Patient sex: M
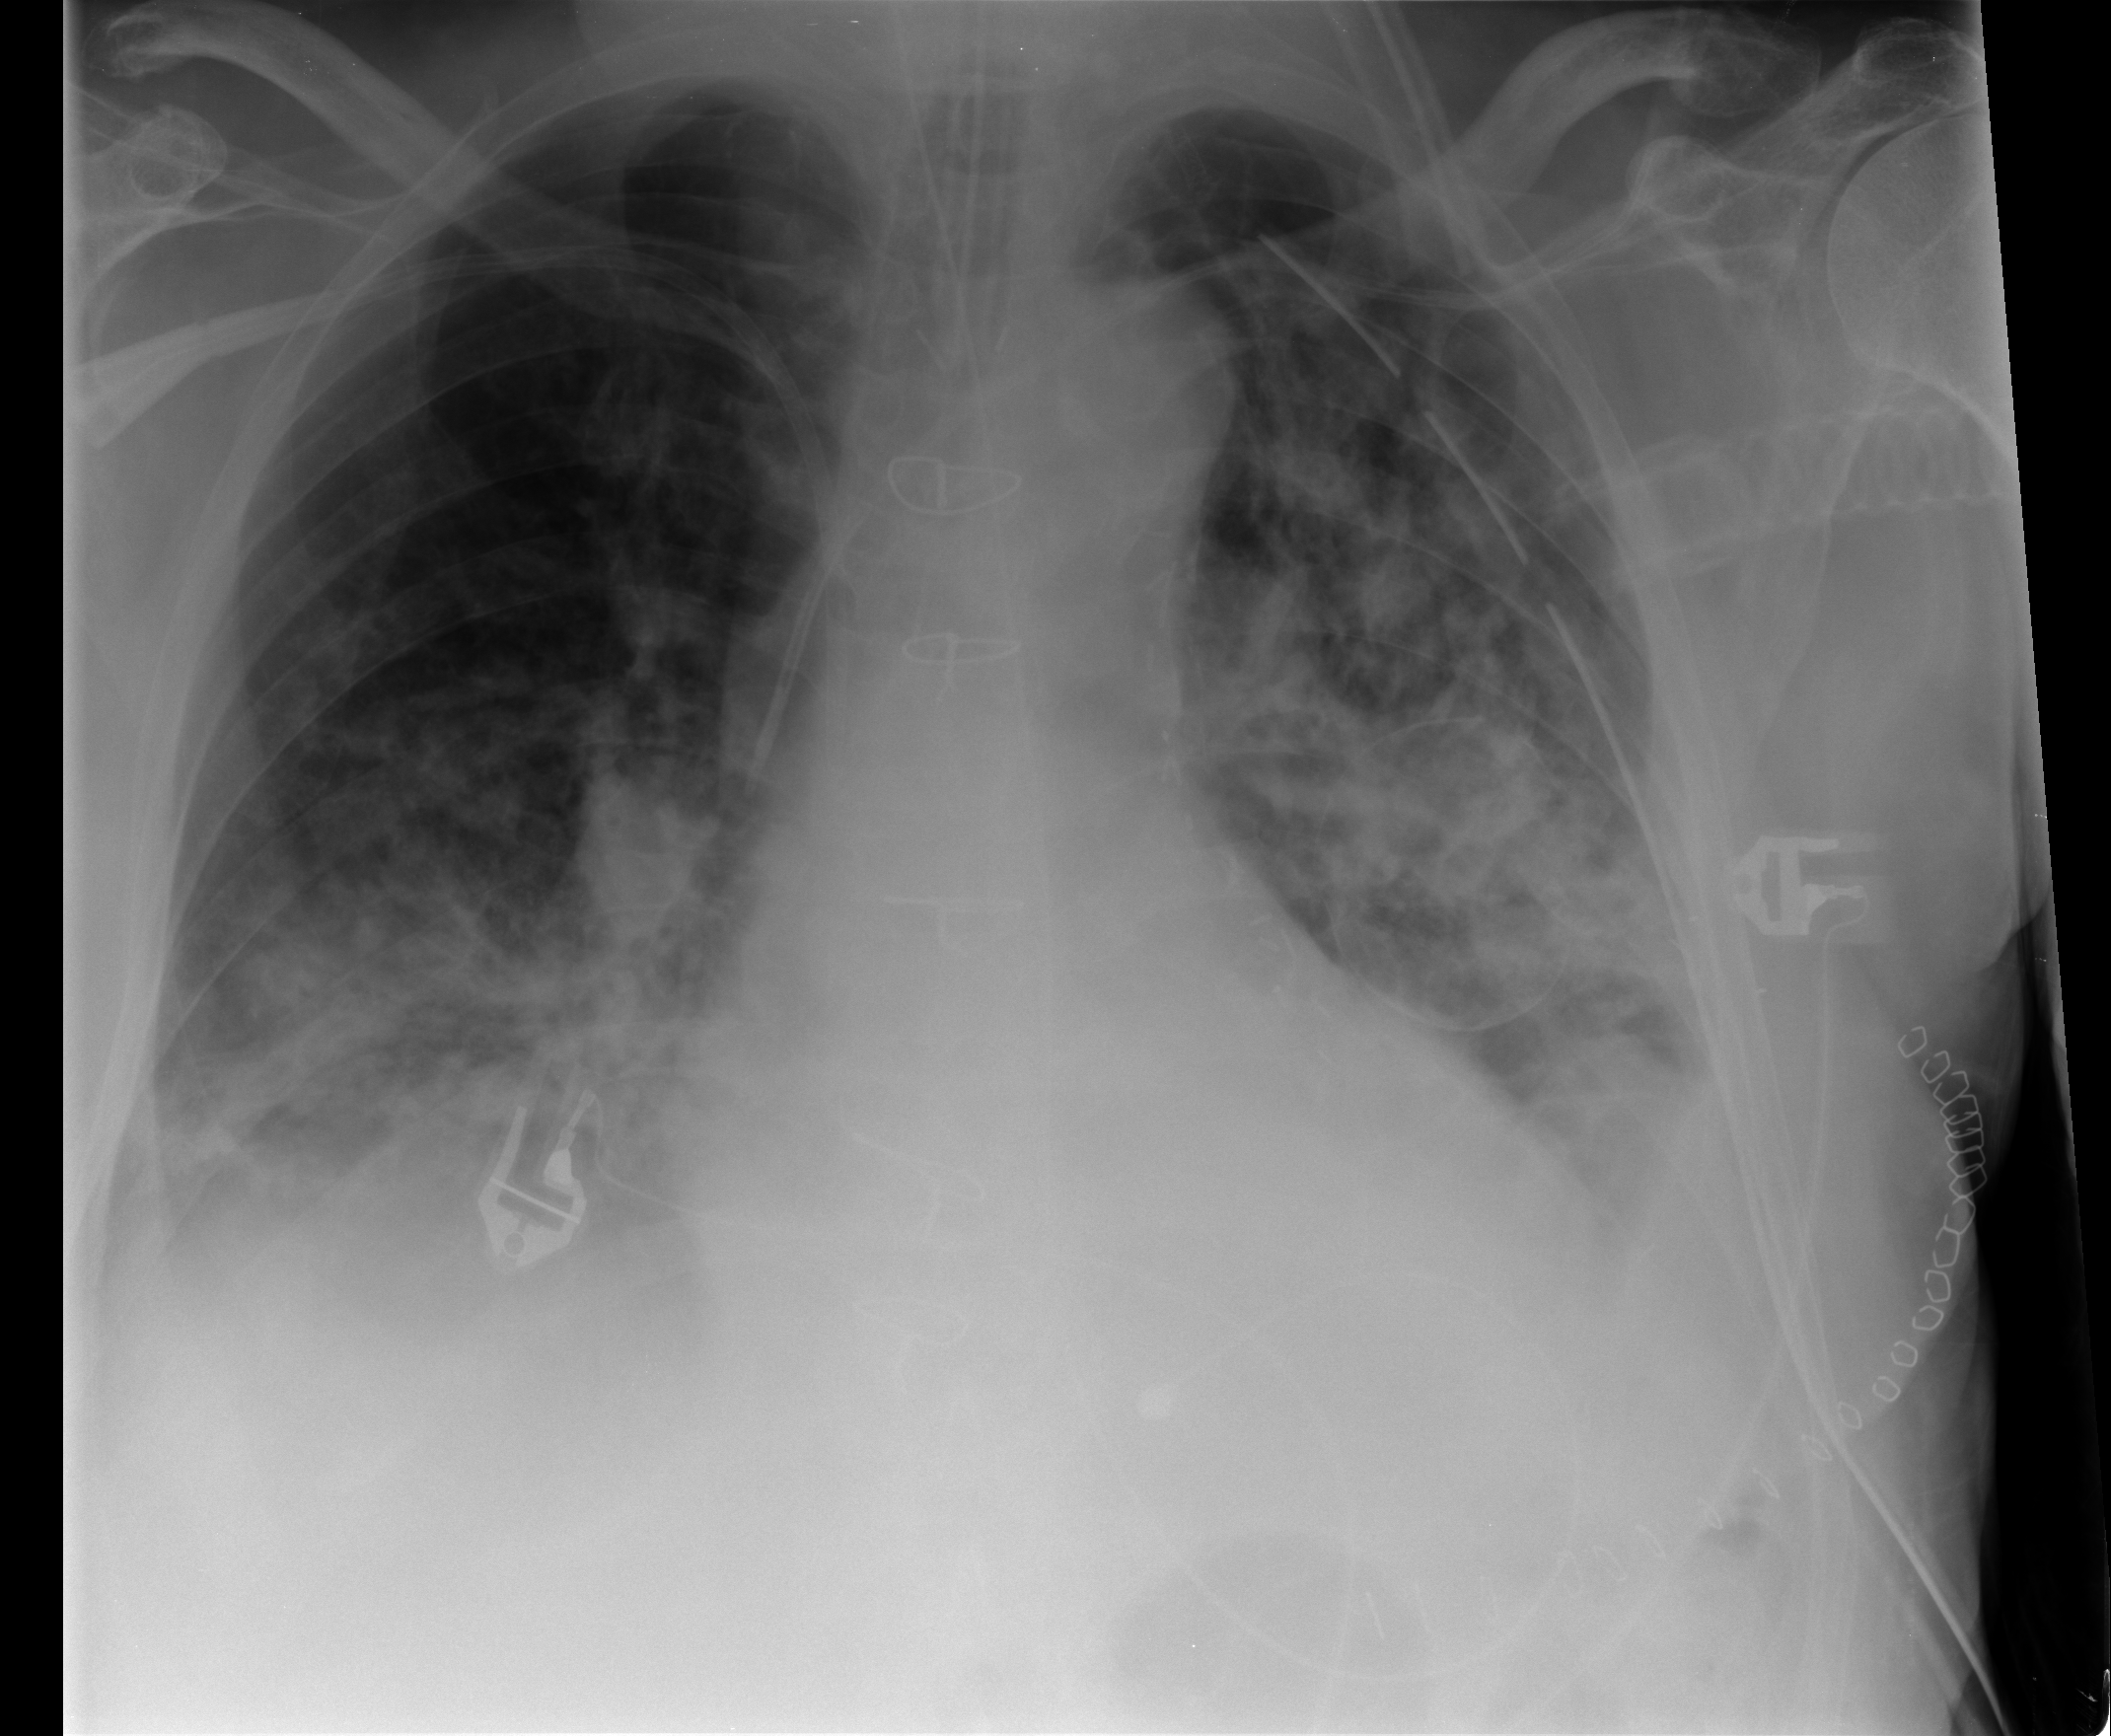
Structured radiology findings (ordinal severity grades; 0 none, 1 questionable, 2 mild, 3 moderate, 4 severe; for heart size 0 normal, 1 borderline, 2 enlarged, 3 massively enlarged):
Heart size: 1
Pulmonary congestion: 0
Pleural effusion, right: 2
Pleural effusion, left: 2
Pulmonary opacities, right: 2
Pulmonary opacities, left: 3
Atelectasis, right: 2
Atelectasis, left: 2